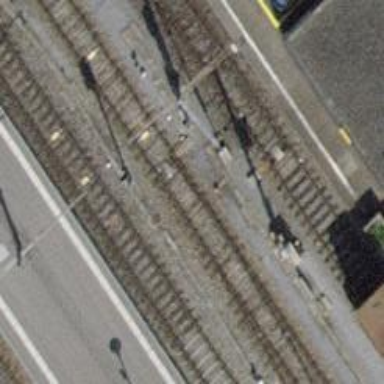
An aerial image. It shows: Railway switch.